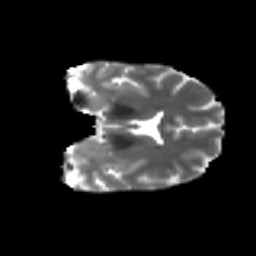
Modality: T2w
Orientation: coronal
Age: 30
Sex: female
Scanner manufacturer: ge
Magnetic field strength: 3 T
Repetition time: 7.8 s
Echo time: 0.0606 s